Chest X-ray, PA view. Patient: 68 years old, sex F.
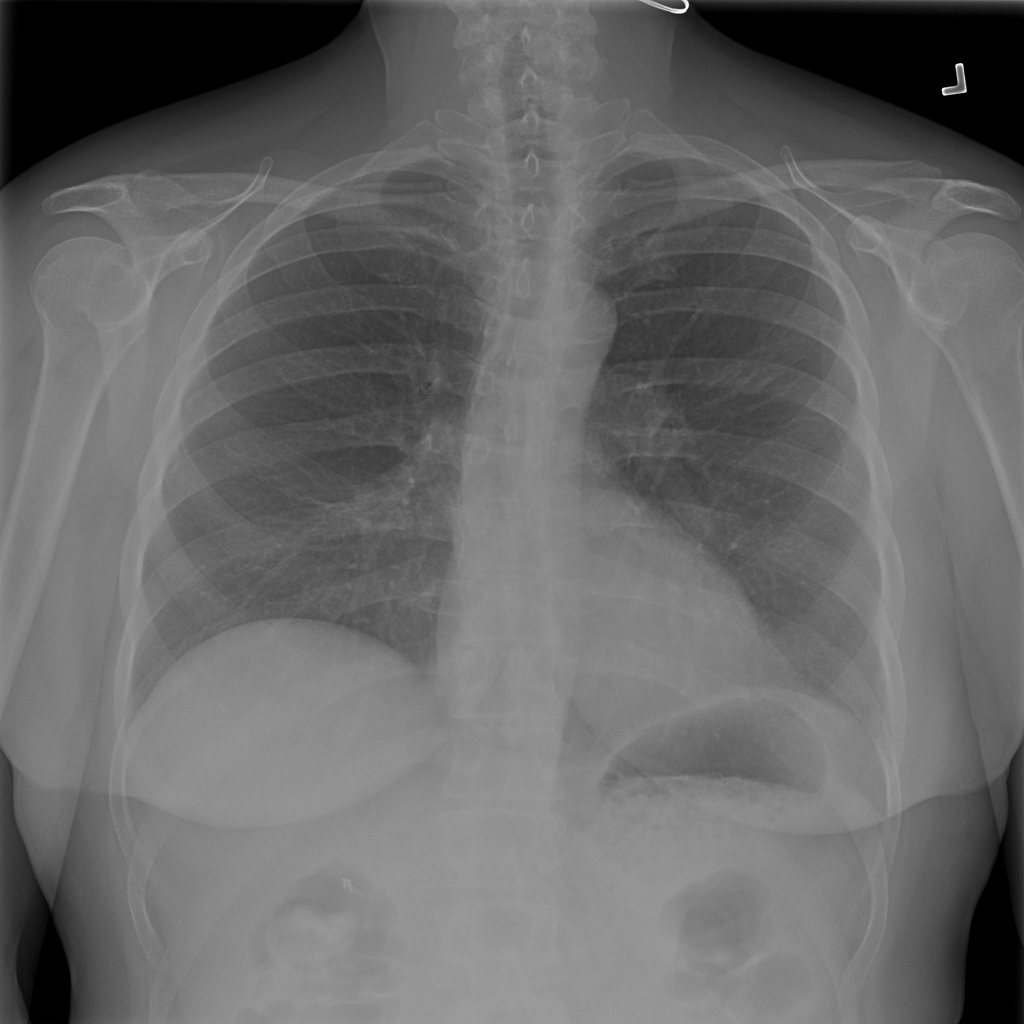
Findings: No Finding